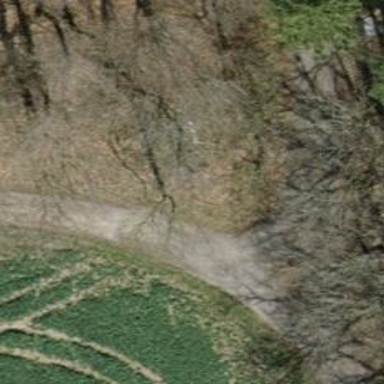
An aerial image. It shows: Compacted track road with grade3 tracktype.